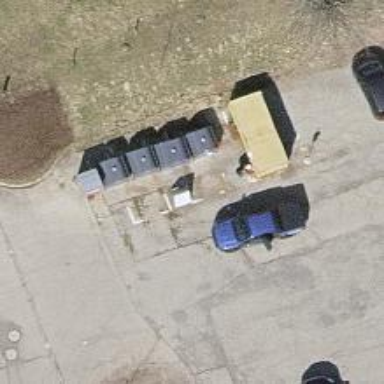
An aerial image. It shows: Recycling container for recycling.